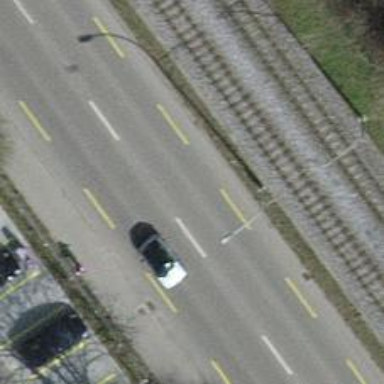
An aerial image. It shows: Secondary road with asphalt surface and dedicated cycle lane.